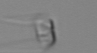
Label: Chaetoceros